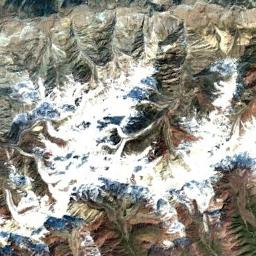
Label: snowberg